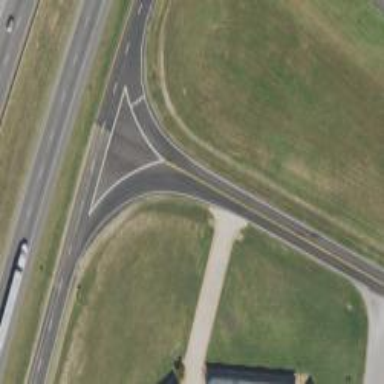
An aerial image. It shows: Secondary link road.